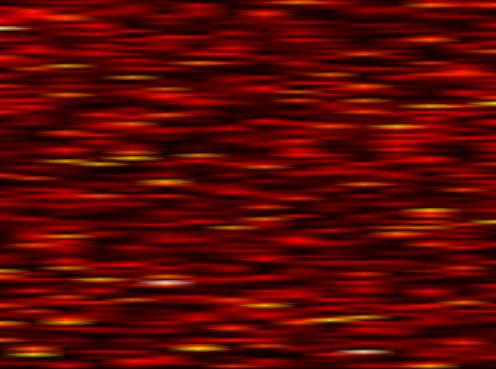
Label: FOFDM